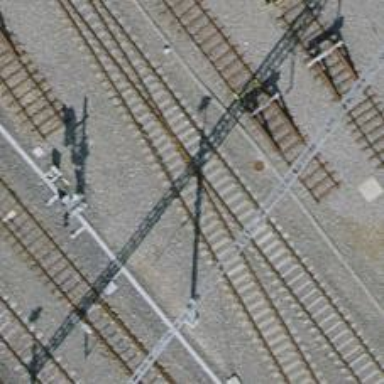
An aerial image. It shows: Single-track electrified railway yard with contact line electrification.